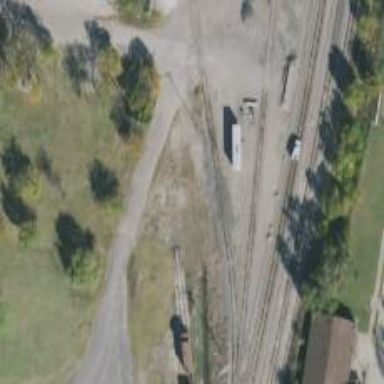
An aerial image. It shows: Preserved historic railway with rail tracks.